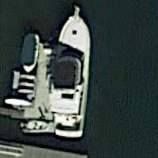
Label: civil